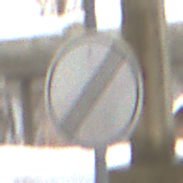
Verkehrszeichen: EndeSaemtlicherBegrenzungen
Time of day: MorningAfternoon
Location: Roofed (Suburban)
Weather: PartlyCloudy
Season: Winter
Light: Natural